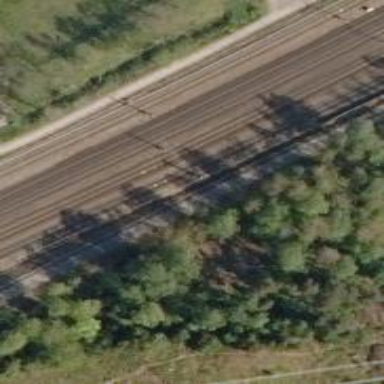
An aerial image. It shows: Railway with continuous electrified contact line.